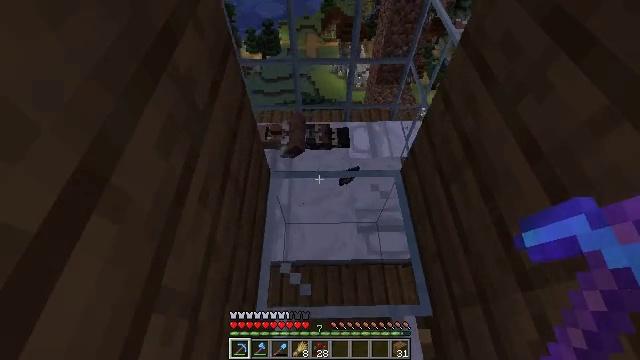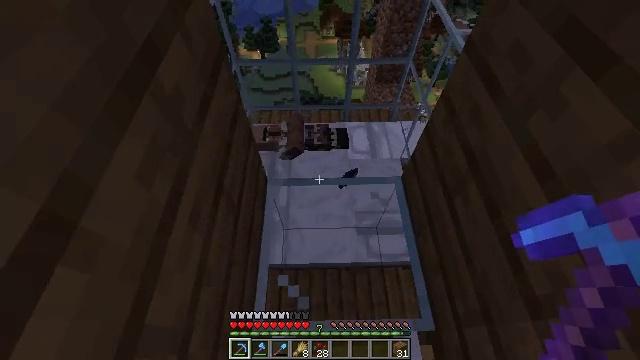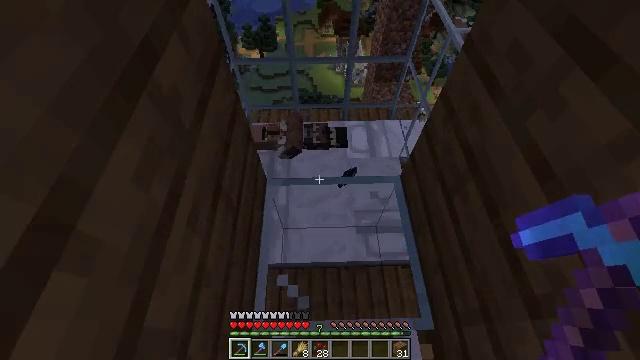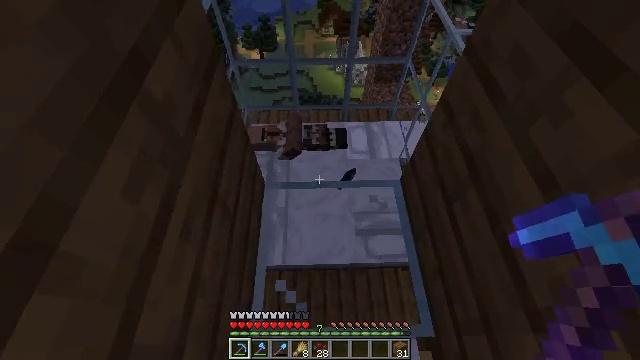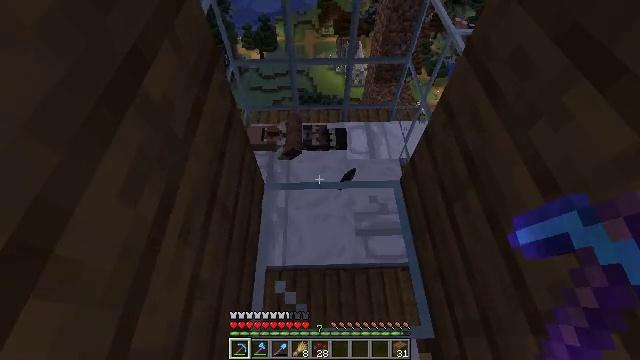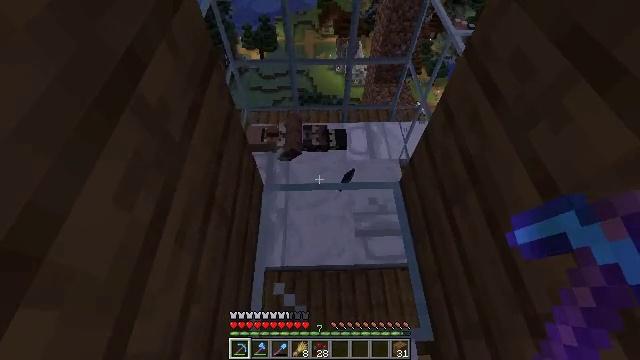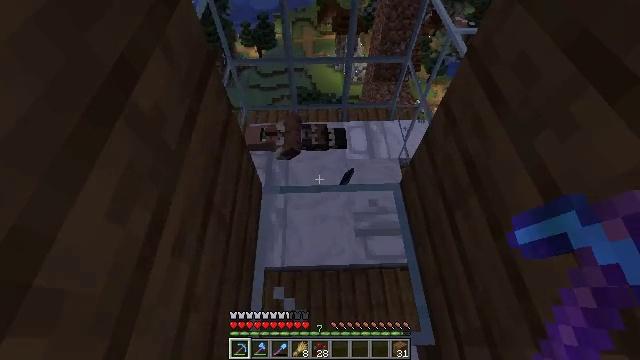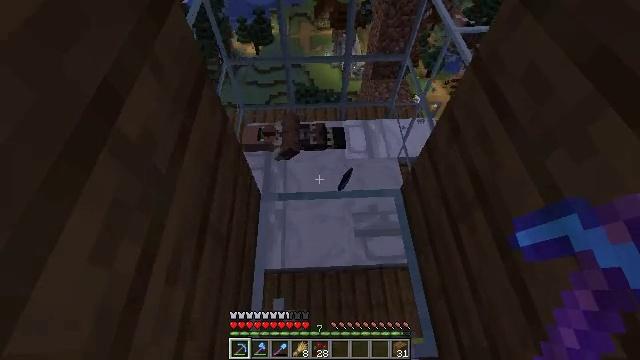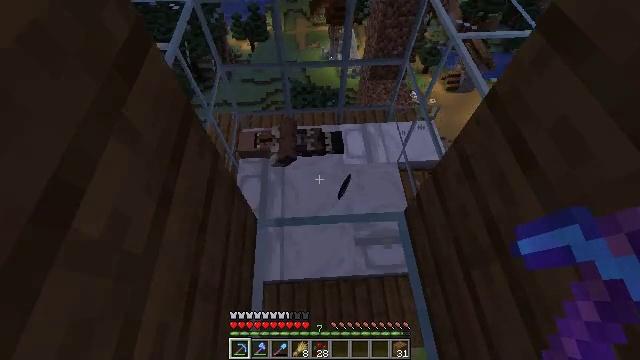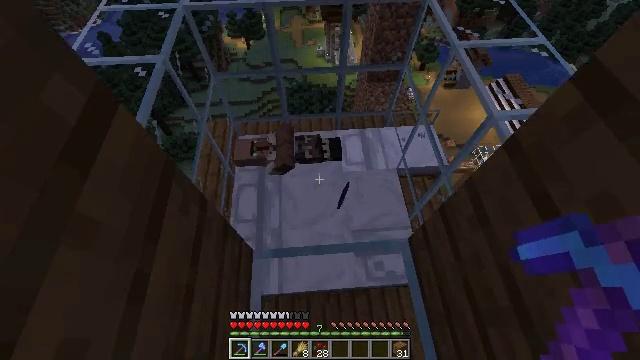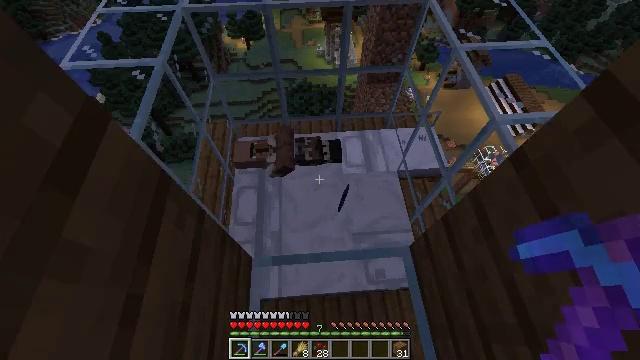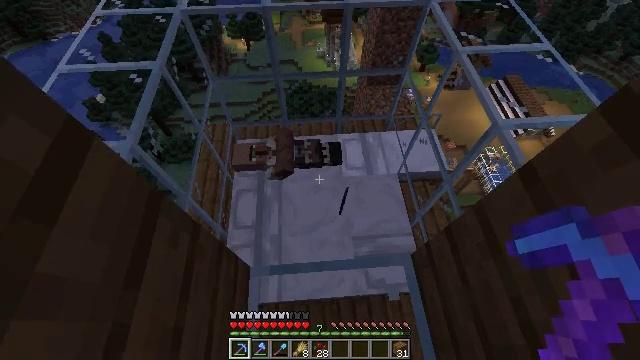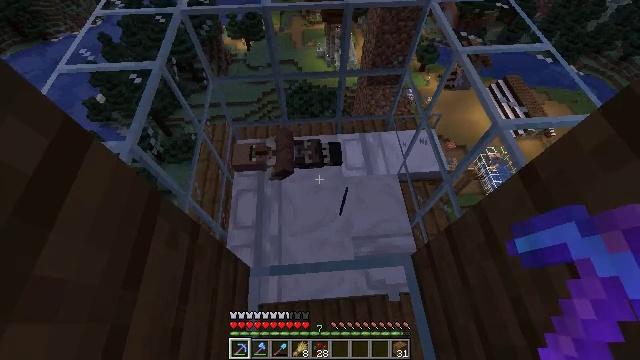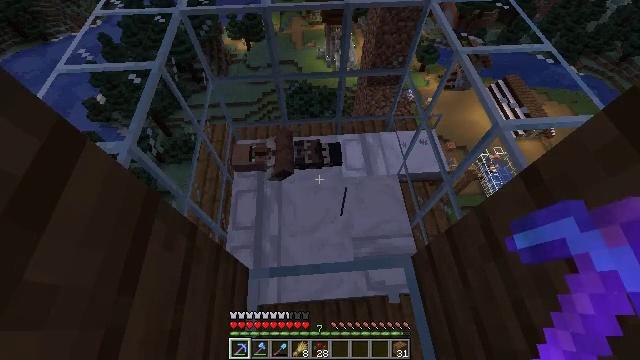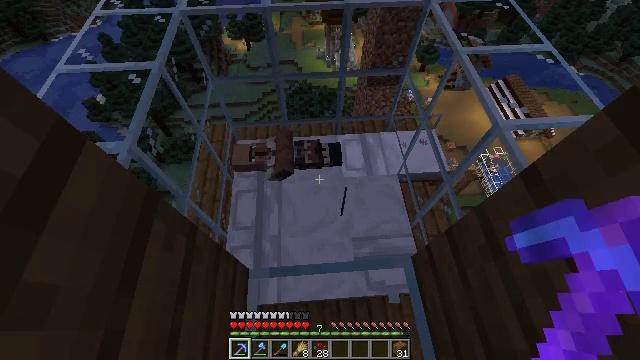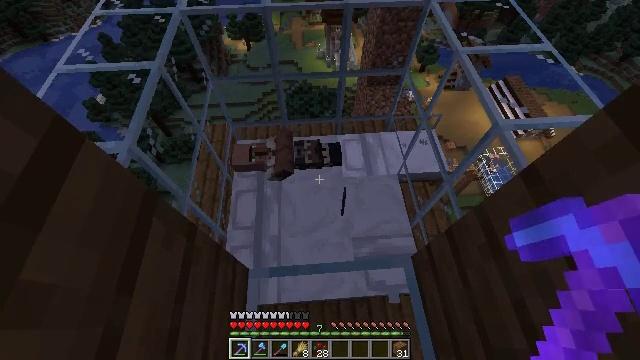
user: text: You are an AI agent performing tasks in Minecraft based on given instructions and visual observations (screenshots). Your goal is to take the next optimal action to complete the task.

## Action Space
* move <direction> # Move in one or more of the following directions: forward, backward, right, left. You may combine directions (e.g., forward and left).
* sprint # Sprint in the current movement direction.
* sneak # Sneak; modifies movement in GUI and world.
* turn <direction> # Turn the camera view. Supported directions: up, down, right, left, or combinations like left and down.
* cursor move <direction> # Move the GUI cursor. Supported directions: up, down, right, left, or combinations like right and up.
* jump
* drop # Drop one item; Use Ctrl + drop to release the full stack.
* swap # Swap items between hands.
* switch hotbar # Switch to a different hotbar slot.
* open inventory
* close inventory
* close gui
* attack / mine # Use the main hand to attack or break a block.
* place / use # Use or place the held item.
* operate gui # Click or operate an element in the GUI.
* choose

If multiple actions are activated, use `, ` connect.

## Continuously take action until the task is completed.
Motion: motion action
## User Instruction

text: Shatter the glass to collect it.
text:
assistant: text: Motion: no_op
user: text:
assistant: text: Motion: no_op
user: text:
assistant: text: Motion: no_op
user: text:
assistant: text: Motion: no_op
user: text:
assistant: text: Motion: no_op
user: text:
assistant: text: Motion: move forward
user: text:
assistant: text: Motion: move forward
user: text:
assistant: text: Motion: move forward
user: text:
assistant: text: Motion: no_op
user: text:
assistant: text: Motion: no_op
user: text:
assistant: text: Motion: no_op
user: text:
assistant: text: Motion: no_op
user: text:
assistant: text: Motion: no_op
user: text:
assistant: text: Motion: no_op
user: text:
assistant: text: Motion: no_op
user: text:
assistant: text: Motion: no_op
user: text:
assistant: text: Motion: no_op
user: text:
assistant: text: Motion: no_op
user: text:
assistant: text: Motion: no_op
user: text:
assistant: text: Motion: no_op
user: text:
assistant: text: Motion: no_op
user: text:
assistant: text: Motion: no_op
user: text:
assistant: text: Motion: no_op
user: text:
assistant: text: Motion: no_op
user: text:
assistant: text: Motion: no_op
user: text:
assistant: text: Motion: no_op
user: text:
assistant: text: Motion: no_op
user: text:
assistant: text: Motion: no_op
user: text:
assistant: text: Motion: no_op
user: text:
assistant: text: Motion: no_op